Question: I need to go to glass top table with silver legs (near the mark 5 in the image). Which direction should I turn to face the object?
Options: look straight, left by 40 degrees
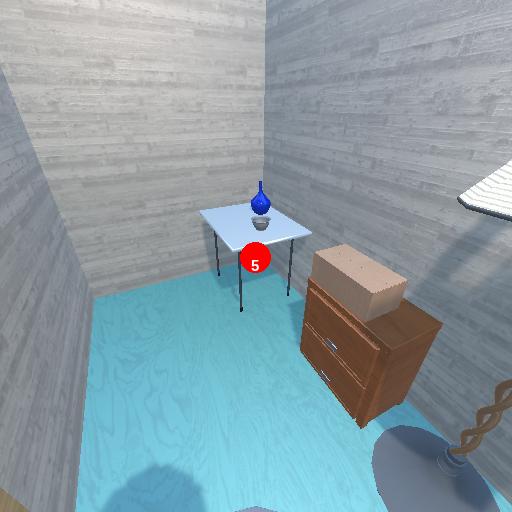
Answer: look straight